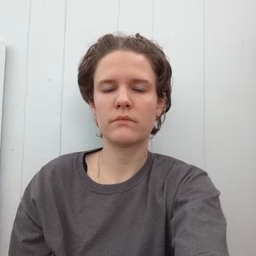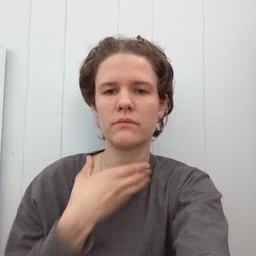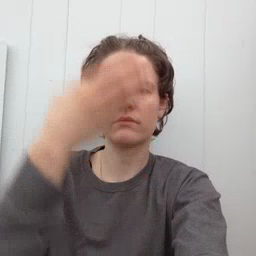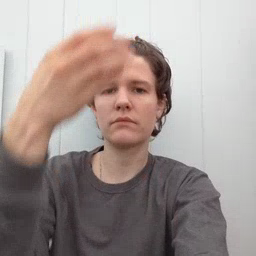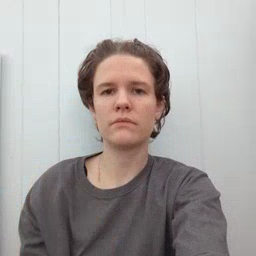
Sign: giraffe